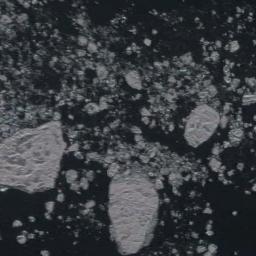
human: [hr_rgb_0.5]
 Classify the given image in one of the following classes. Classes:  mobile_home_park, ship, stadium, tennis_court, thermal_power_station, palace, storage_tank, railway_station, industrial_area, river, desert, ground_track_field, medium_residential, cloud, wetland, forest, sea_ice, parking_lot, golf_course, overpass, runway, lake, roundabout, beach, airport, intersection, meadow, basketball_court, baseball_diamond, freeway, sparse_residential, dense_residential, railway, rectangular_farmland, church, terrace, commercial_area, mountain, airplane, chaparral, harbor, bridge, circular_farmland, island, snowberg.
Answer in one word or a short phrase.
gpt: sea_ice